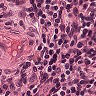
Metastatic tissue present: no